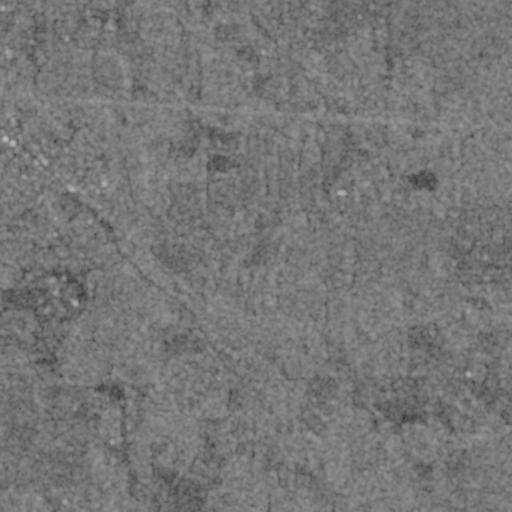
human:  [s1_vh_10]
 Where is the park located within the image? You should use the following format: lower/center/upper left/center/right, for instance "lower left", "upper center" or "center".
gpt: The park is located in the center left of the image.
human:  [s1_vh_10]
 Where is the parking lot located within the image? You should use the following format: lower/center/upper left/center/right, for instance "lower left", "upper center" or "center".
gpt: The parking lot is located in the center left of the image.
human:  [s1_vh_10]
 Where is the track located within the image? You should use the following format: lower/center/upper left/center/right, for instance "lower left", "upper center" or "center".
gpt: The track is located in the center left of the image.
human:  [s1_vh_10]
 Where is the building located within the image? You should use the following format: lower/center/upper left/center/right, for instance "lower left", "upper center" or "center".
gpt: The building is located in the center left of the image.
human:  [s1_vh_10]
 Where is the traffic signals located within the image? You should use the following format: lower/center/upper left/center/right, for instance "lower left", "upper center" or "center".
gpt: The traffic signals is located in the upper left of the image.
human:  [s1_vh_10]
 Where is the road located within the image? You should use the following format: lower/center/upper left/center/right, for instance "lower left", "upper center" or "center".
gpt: There is no road in the image.

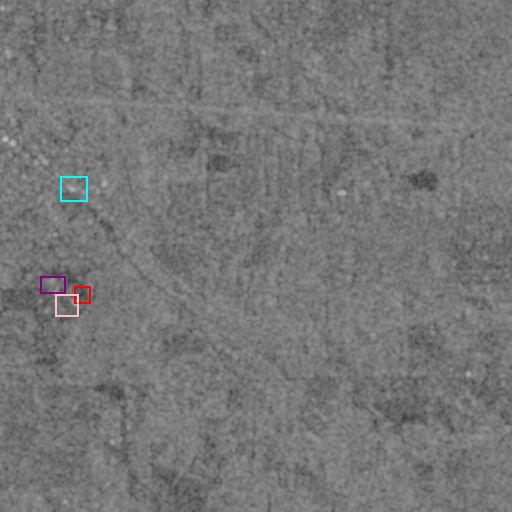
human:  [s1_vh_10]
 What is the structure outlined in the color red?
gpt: The structure outlined in red is a park.
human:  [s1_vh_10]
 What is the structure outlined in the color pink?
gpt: The structure outlined in pink is a track.
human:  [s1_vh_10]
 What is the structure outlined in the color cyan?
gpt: The structure outlined in cyan is a building.
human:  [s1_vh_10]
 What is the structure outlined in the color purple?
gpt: The structure outlined in purple is a building.
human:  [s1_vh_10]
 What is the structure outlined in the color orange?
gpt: There is no orange outline.